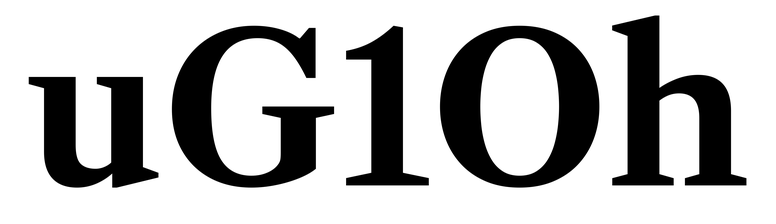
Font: LibreCaslonText_Bold